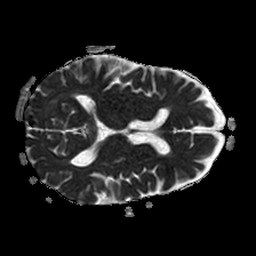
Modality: ADC
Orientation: axial
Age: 73
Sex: male
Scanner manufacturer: philips
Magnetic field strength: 1.5 T
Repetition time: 3.395 s
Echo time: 0.06922 s